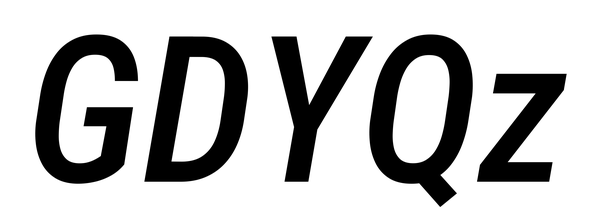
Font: Roboto-Italic_Condensed_Medium_Italic